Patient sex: M
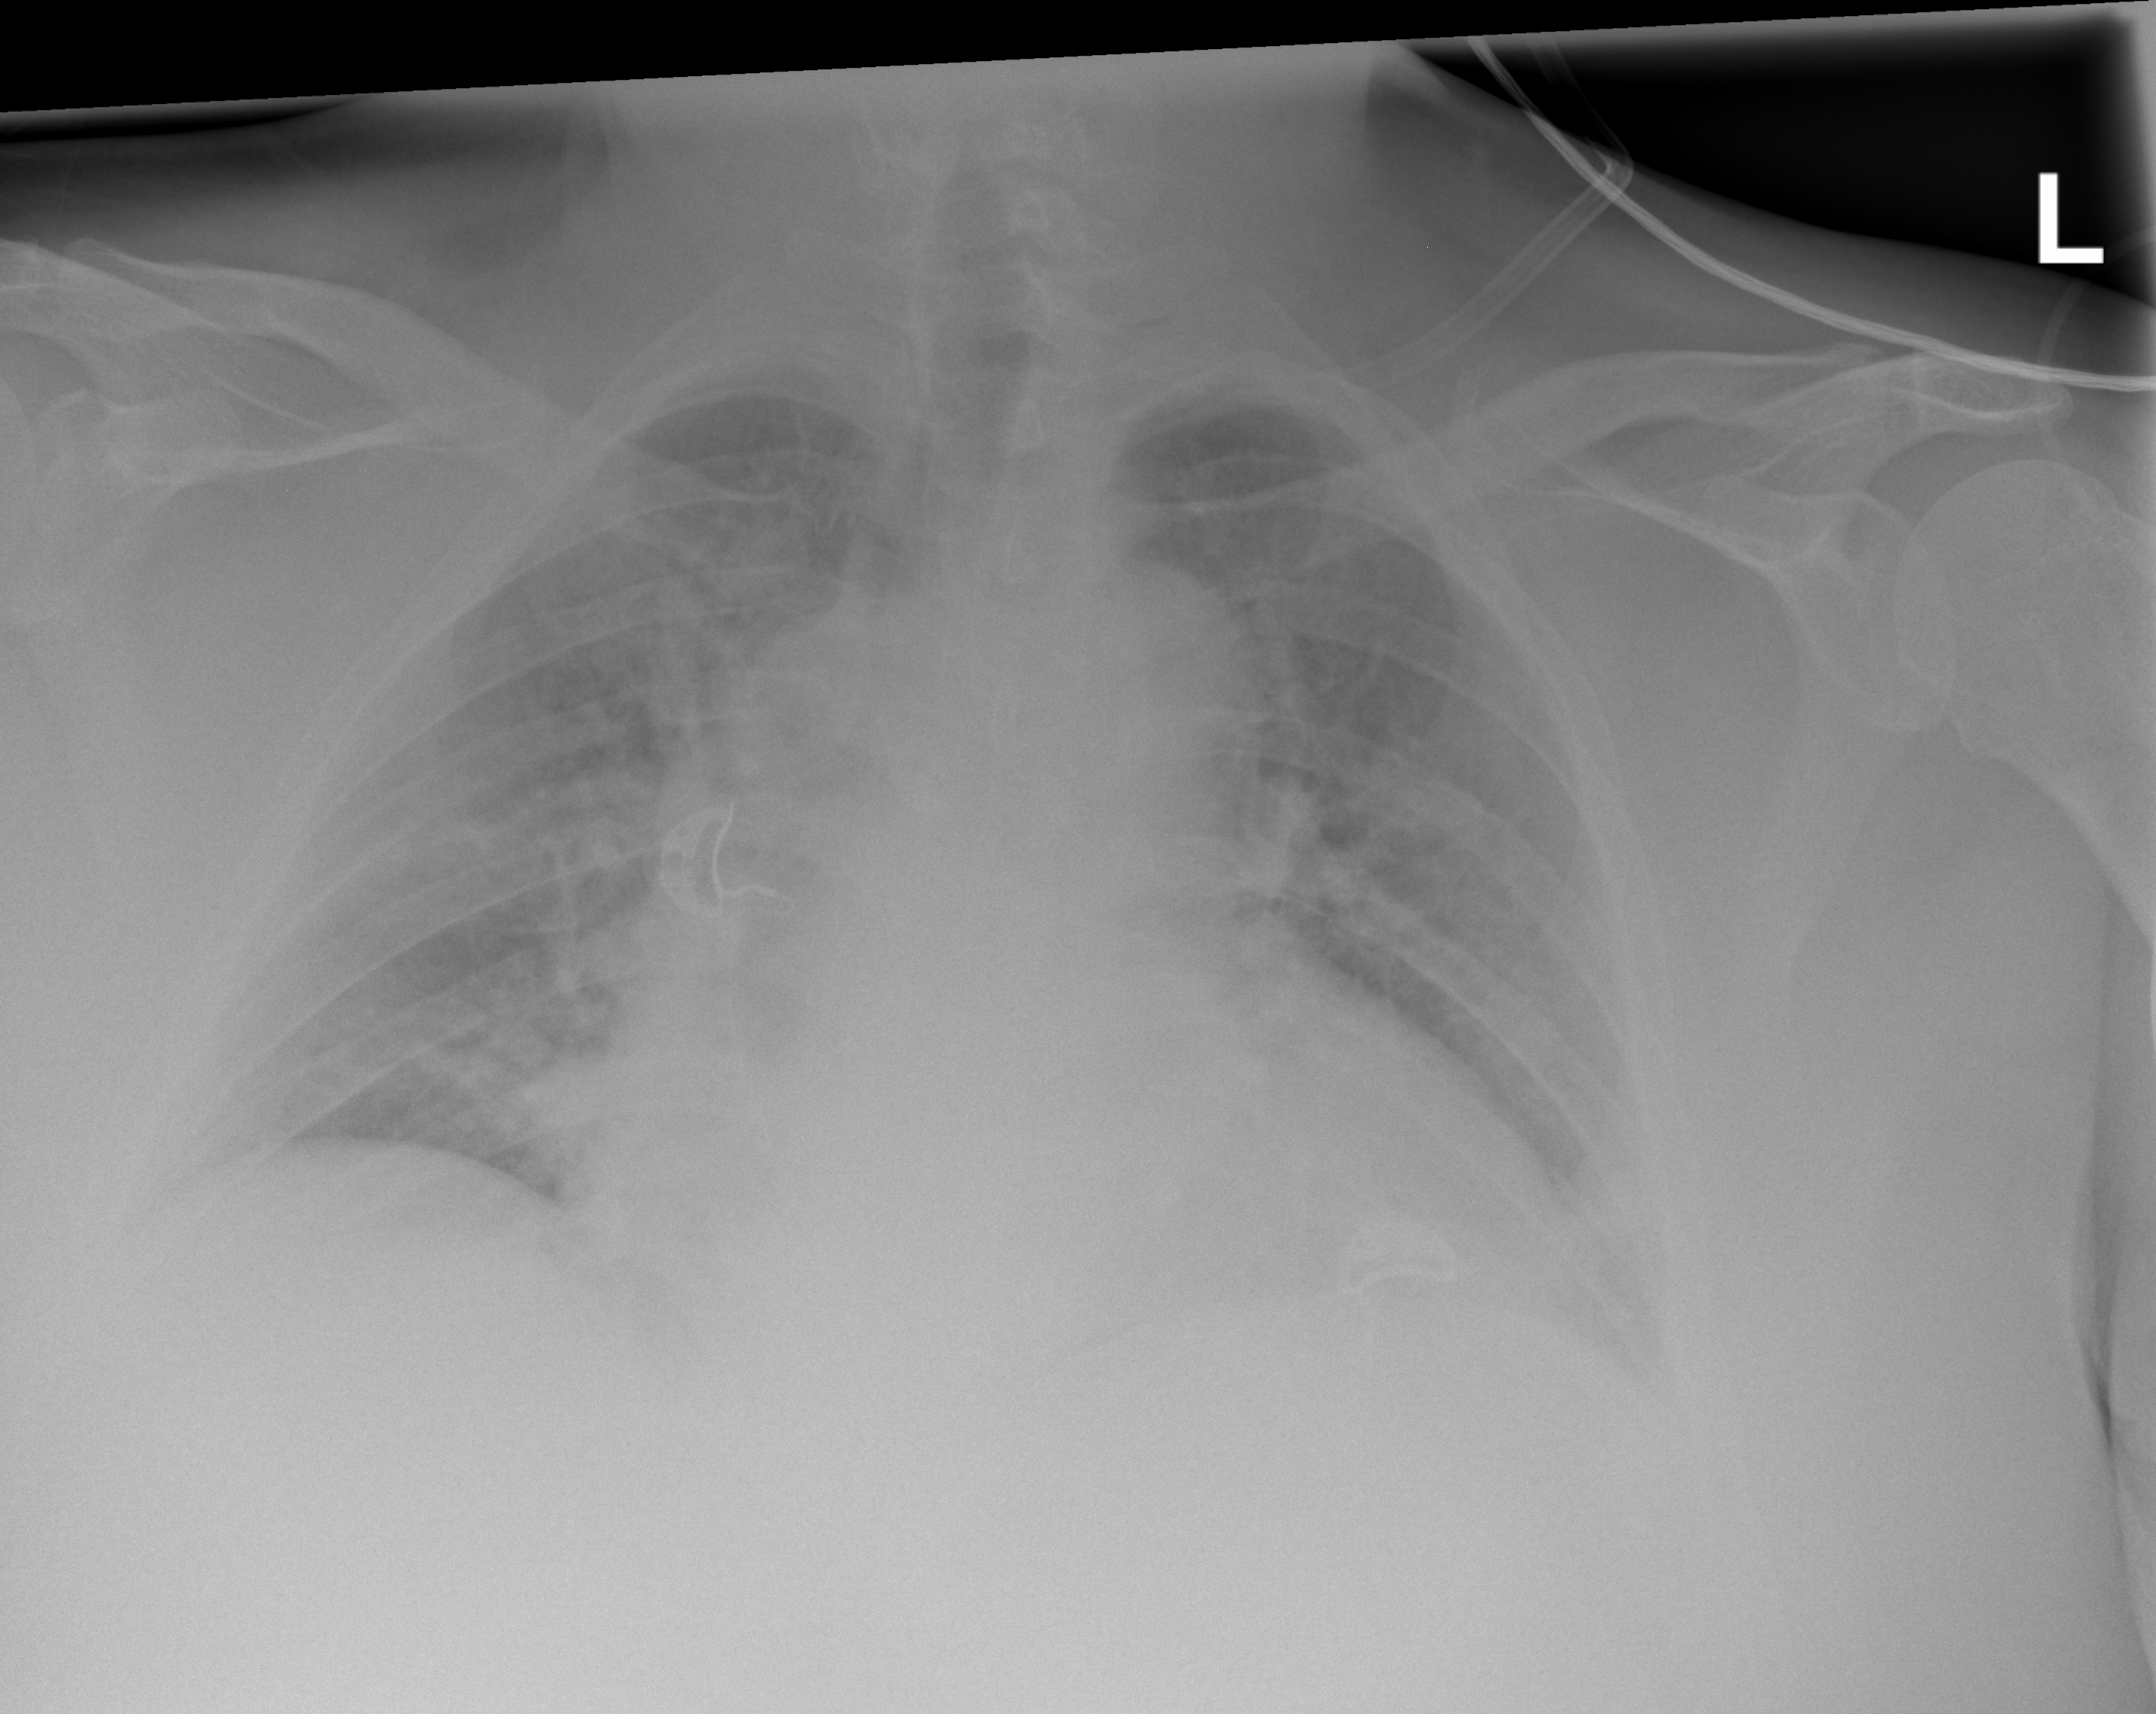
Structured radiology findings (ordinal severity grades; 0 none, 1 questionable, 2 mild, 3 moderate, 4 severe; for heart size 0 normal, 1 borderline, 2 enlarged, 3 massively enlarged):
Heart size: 2
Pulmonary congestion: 3
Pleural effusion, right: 0
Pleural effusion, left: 0
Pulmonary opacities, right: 2
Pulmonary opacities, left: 2
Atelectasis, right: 0
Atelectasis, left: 0